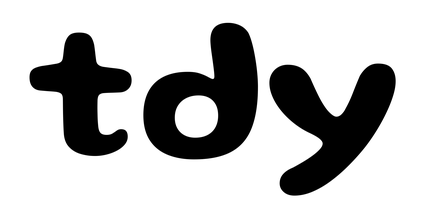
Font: Gluten_SemiBold